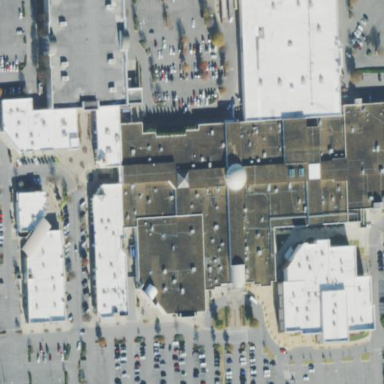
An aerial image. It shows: Retail area.